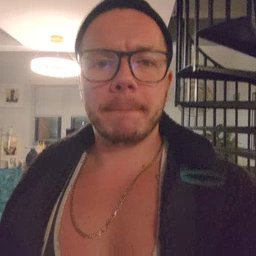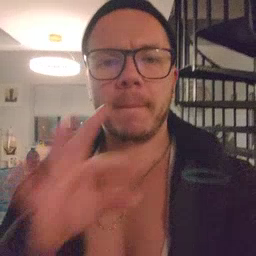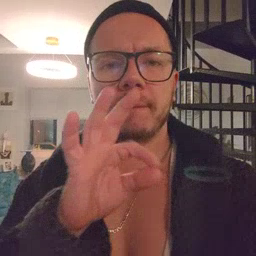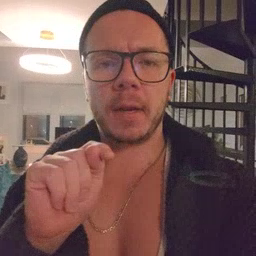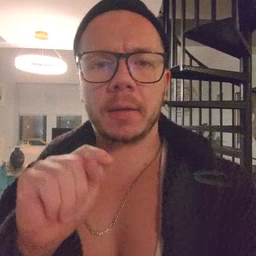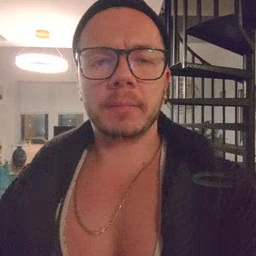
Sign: feet